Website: walmart
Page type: address-validator
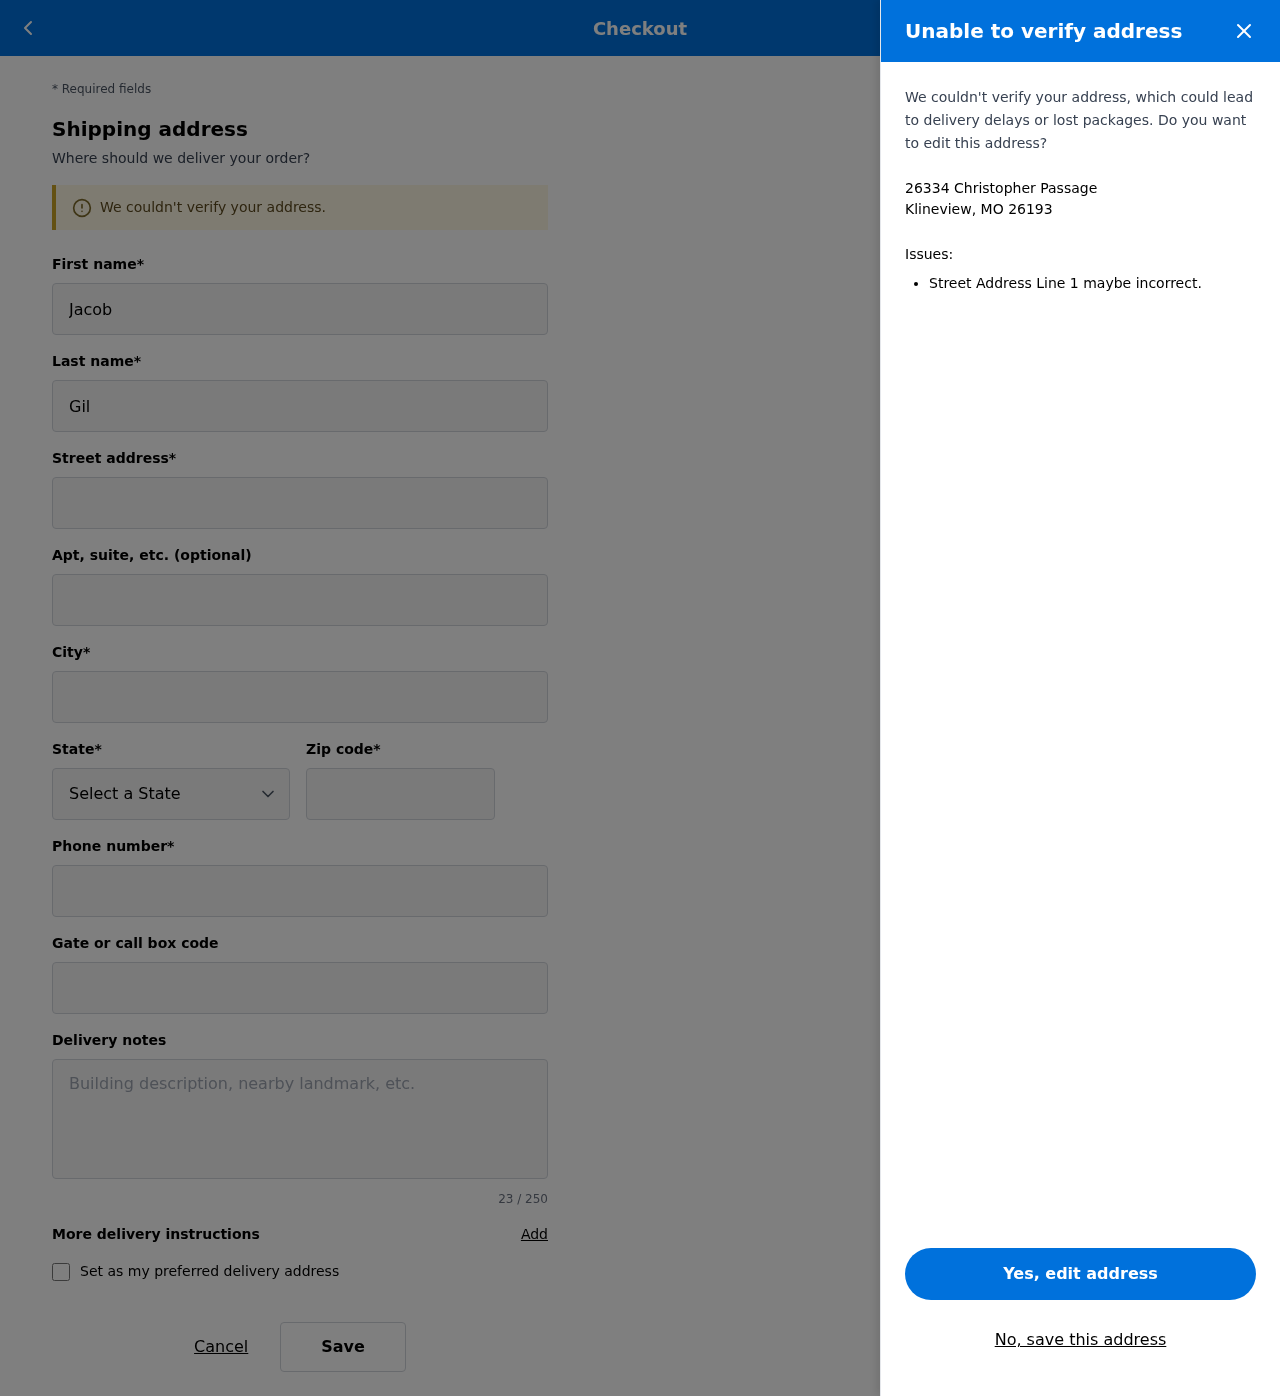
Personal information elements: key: PII_CITY_STATE_ZIP
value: Klineview, MO 26193
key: PII_DELIVERY_INSTRUCTIONS
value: Do not leave if raining
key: PII_STATE_ABBR
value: MO
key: PII_STREET
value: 26334 Christopher Passage
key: PII_FIRSTNAME
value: Jacob
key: PII_LASTNAME
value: Giles
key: PII_STREET2
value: Apt. 275
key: PII_CITY
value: Klineview
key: PII_POSTCODE
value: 26193
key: PII_PHONE
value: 2039461092
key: PII_SECURITY_CODE
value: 70158